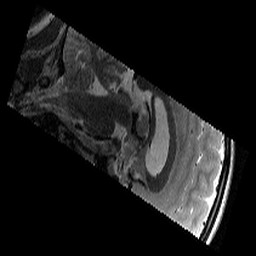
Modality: T2w
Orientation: sagittal
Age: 11
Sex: female
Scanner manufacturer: siemens
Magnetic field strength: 3 T
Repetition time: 9.23 s
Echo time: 0.067 s